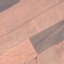
Label: AnnualCrop